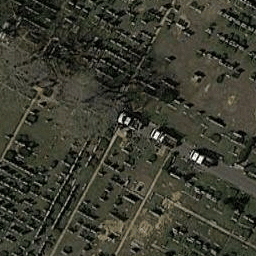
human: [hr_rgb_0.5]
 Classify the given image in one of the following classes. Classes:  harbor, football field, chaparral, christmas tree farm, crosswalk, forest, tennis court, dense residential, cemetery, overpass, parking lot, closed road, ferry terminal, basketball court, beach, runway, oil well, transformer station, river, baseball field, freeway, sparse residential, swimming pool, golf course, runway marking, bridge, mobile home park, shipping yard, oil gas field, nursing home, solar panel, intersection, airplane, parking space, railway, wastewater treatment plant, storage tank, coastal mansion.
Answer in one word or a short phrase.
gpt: cemetery